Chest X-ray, PA view. Patient: 32 years old, sex M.
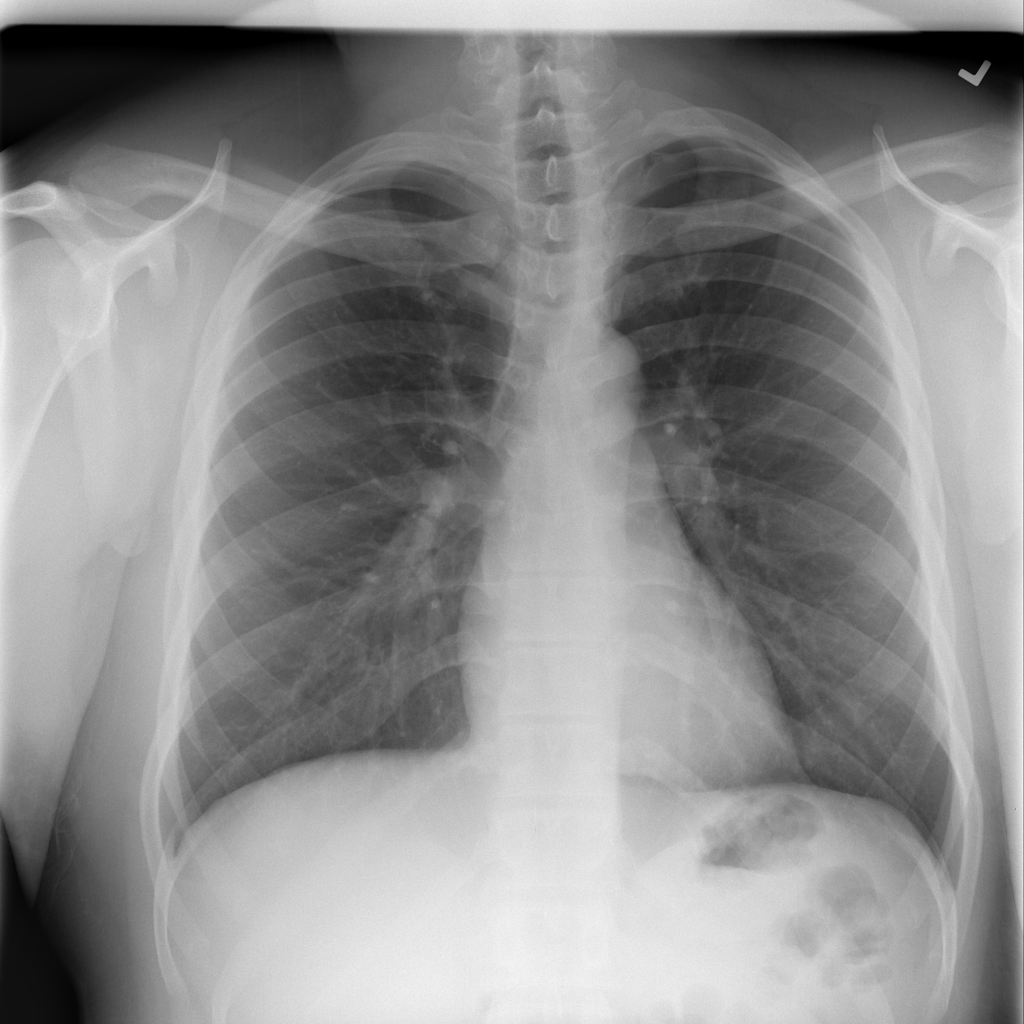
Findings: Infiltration